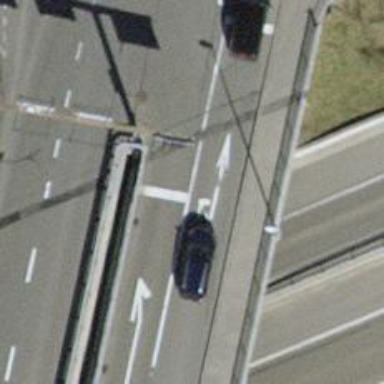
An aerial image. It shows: Road with traffic signals.